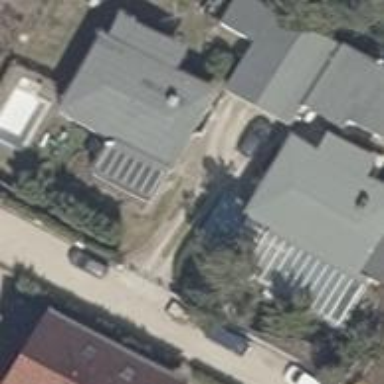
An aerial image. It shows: Flat-roofed house.